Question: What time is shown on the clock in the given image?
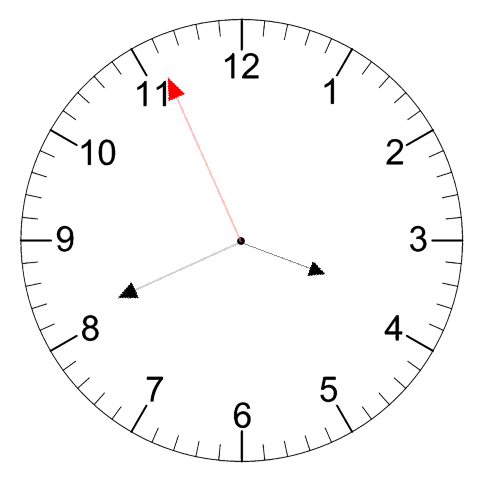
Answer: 03:40:56